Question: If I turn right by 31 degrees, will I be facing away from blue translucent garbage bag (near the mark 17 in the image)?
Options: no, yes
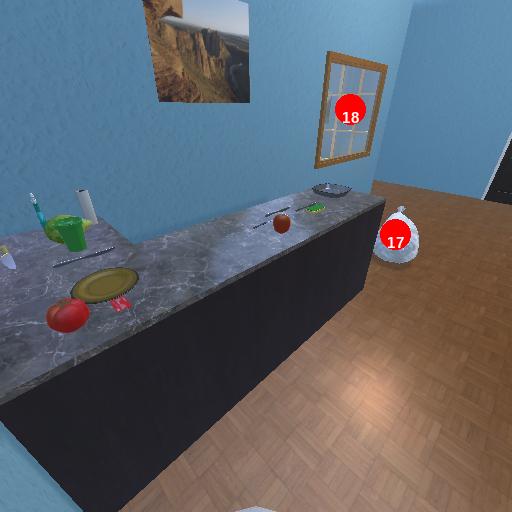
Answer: no